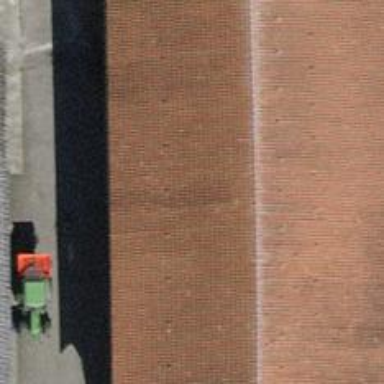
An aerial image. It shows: Building with tile roof.